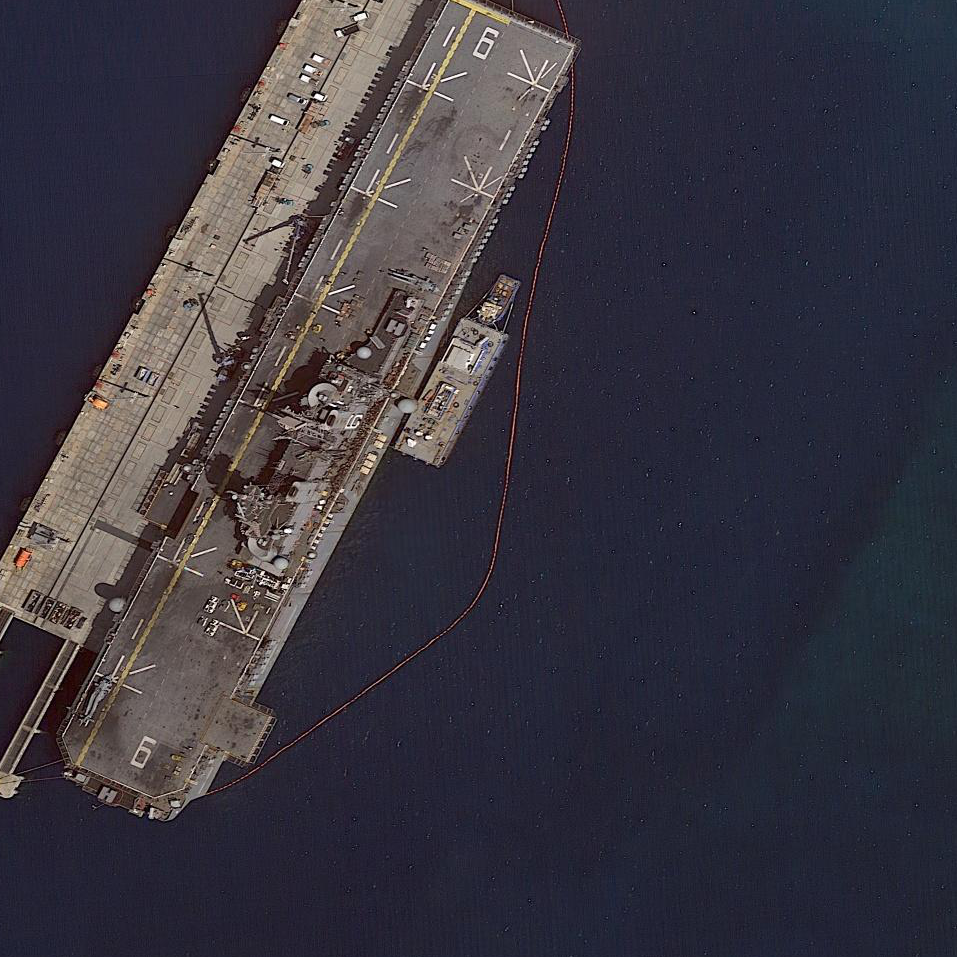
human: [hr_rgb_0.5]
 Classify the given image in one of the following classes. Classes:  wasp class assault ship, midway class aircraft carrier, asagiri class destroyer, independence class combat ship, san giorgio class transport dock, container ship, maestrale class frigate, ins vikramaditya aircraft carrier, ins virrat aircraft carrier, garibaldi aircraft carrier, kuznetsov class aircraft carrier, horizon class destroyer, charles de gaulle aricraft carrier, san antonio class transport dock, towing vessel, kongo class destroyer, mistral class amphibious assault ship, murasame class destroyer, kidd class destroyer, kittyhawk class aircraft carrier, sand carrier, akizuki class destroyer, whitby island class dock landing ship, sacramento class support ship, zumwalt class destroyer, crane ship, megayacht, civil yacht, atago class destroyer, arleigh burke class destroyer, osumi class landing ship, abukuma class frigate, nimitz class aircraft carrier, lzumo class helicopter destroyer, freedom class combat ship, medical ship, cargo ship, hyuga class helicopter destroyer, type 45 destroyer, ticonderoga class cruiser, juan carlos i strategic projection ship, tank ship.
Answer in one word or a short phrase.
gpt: Wasp class assault ship